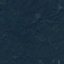
Land use / land cover: Forest